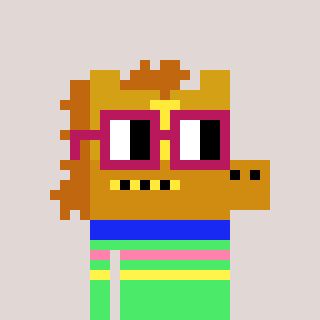
a pixel art character with square dark red glasses, a yellow horse-shaped head and a teal-colored body on a warm background